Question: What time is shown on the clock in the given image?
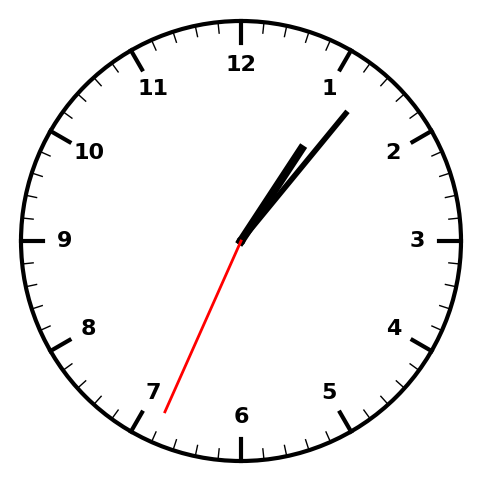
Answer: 01:06:34